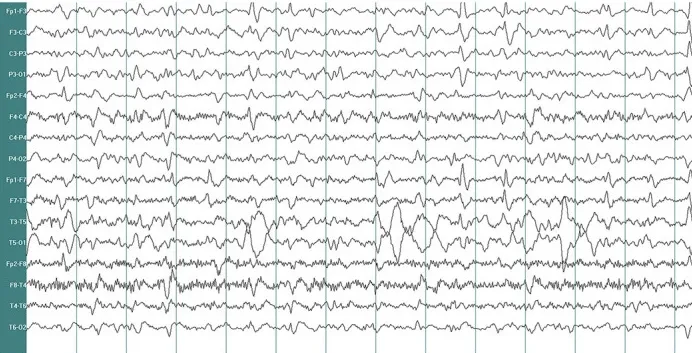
Electroencephalogram recorded. EEG shows a large number of sharp waves, spike waves, sharp-slow waves, spike-slow waves in the bilateral frontal pole, frontal and anterior temporal areas, paroxysmal or continuous, sometimes accompanied by evolution trend (B-D) (paper speed: 30 mm/s, high-frequency filter (HF): 30 Hz, low-frequency filter (LF): 0.53 Hz, notchfilers: 50 Hz, sensitivity:7 muv/mm. EEG A provided EEG background and the EEG B showed epileptic discharges).
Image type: electrography (eeg)